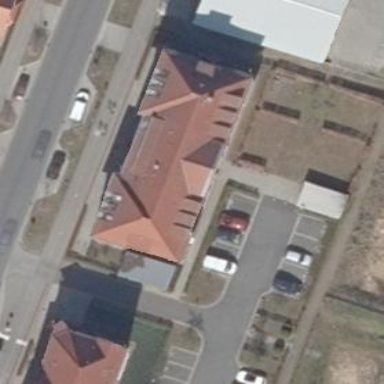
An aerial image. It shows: Hipped roof on apartment building.